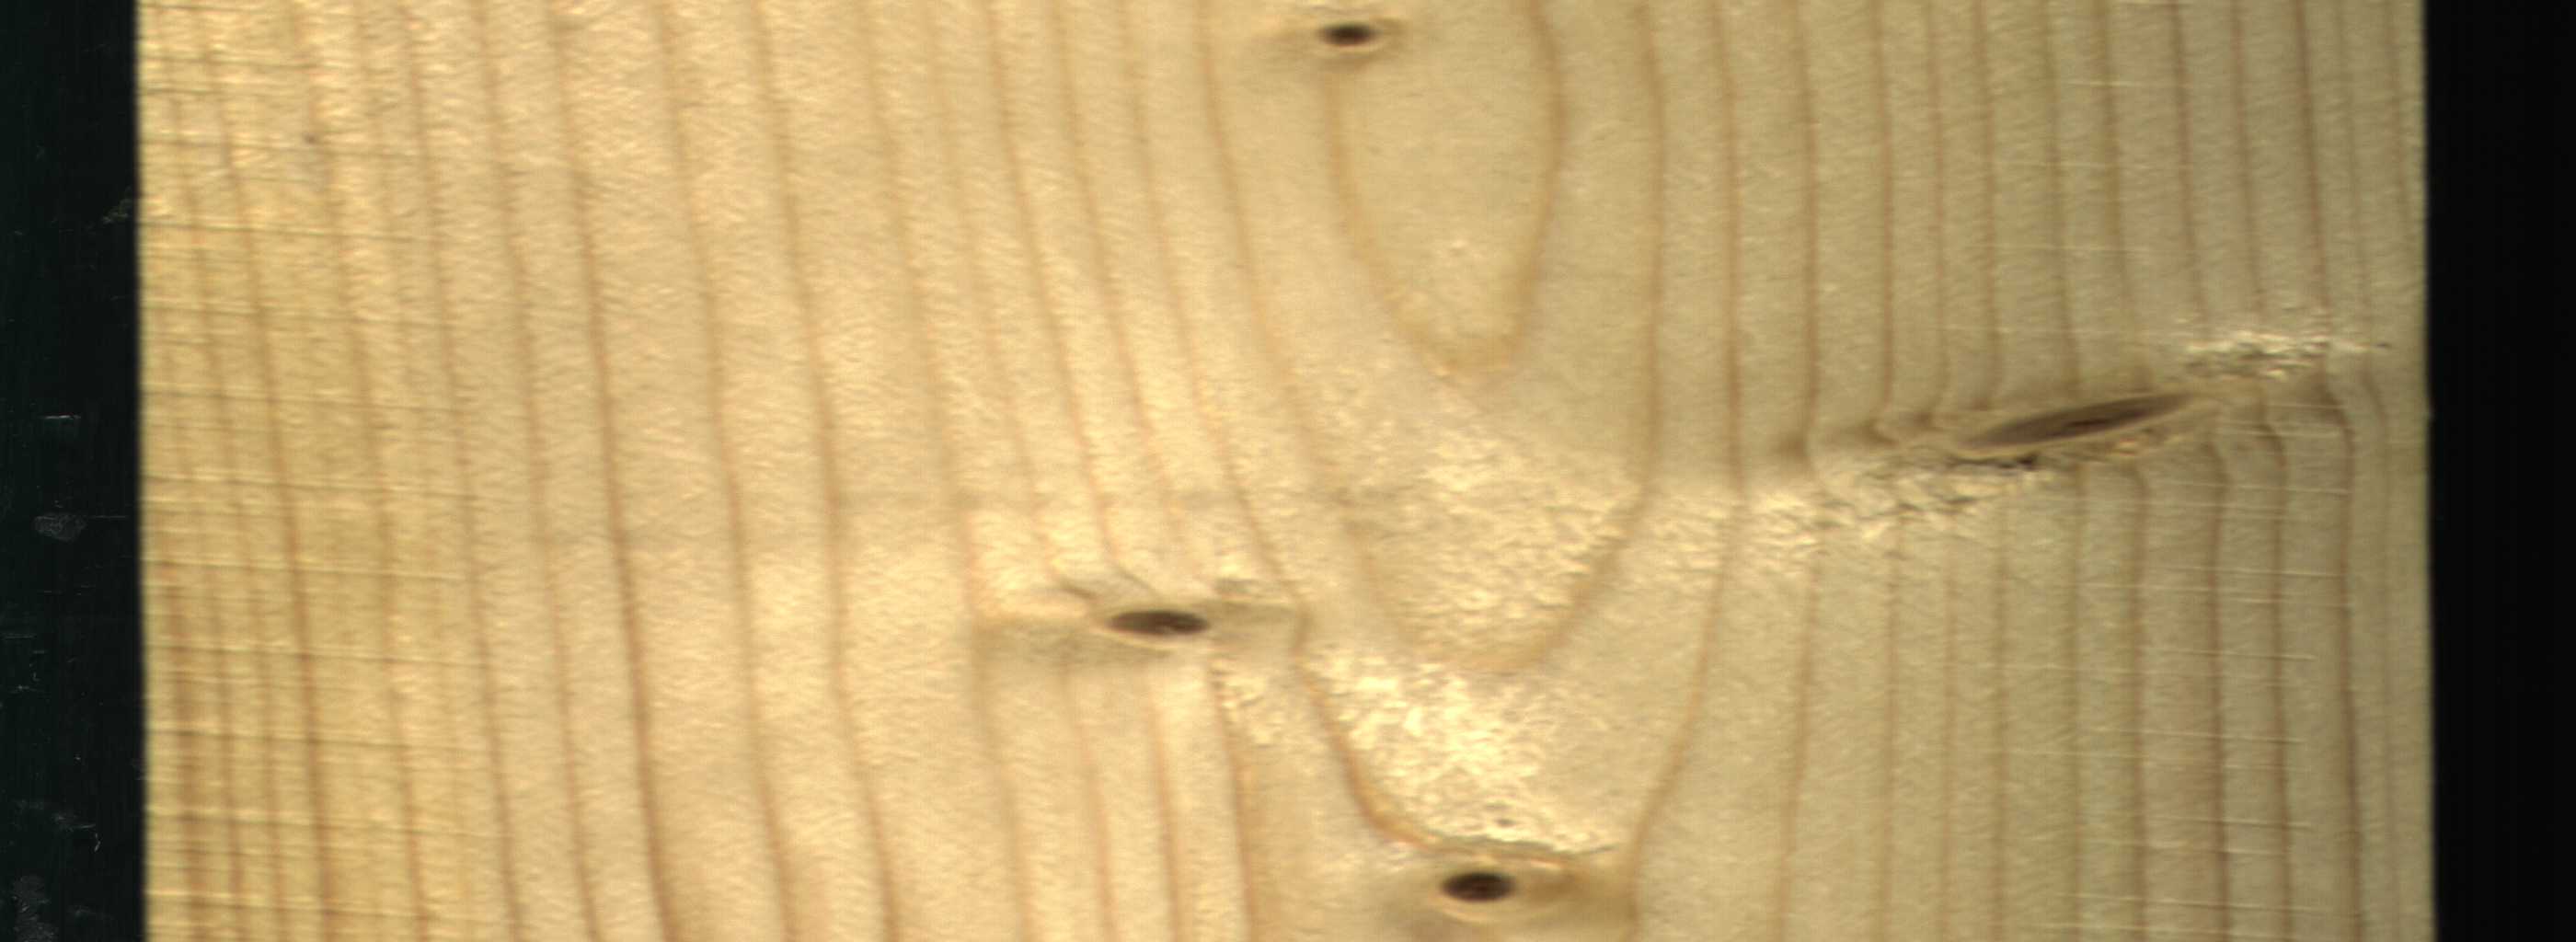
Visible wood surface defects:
Dead_Knot
Dead_Knot
Live_Knot
Live_Knot